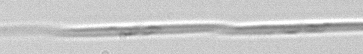
Label: Pseudo-nitzschia